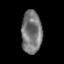
Tissue: skin
Cell type: Epithelial cells
Senescence score: 0.2618
Nuclear area (px): 860
Mean DAPI intensity: 118.235